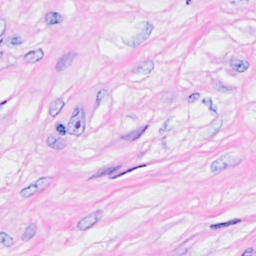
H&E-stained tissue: Breast